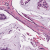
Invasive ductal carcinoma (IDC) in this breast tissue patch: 1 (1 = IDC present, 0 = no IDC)